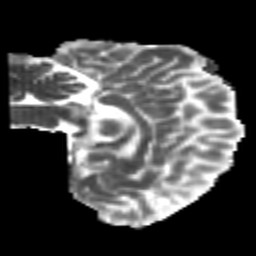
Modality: MD
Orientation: sagittal
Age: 22
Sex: male
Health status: healthy
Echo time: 0.074 s